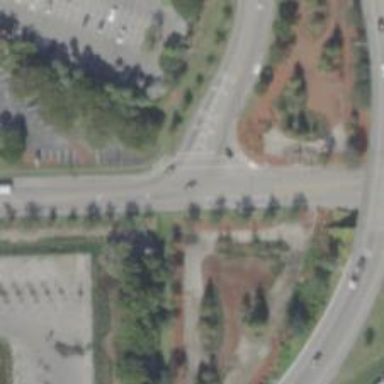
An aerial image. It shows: Tertiary road with asphalt surface and sidewalk on the left.